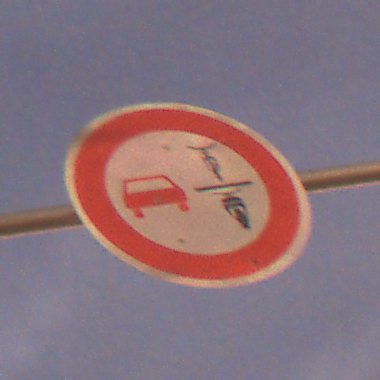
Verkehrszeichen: VerbotUeberholenEinspurigeFahrzeuge
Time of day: Night
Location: Outdoor (Suburban)
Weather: PartlyCloudy
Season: NotSpecified
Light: Artificial